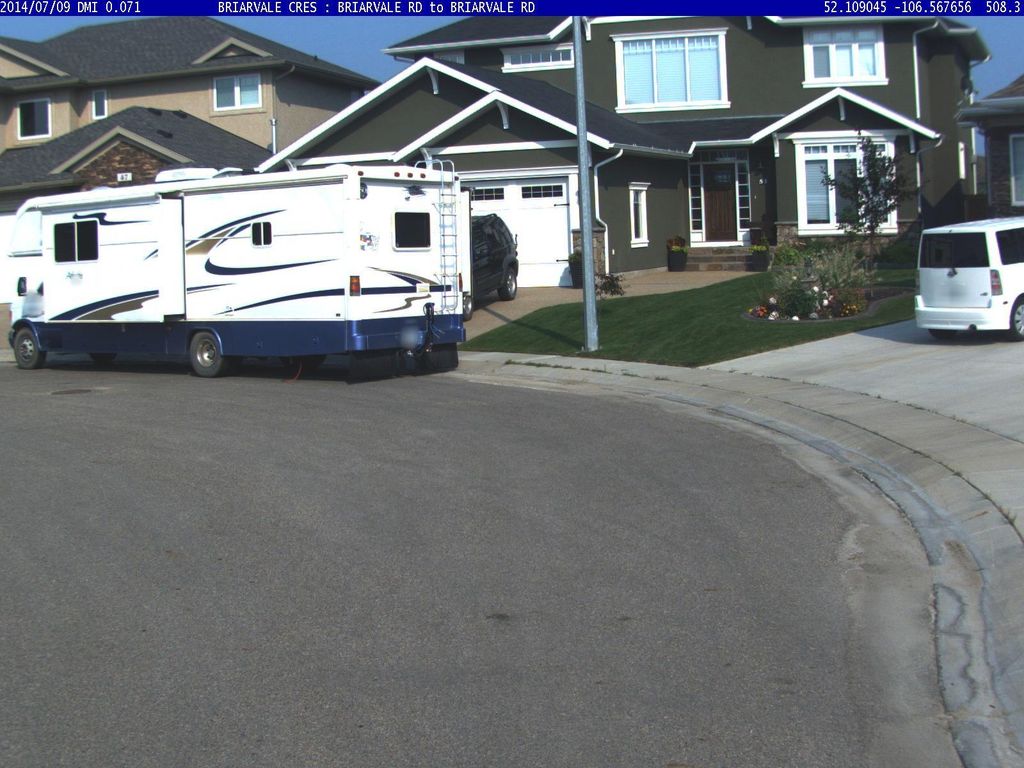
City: saskatoon